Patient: sex M, age 34
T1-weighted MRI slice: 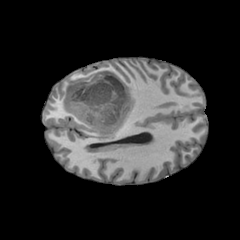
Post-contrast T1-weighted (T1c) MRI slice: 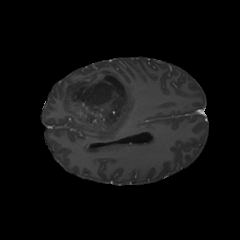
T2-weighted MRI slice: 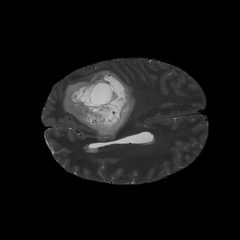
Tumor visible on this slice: yes
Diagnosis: Astrocytoma, IDH-mutant
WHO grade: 4